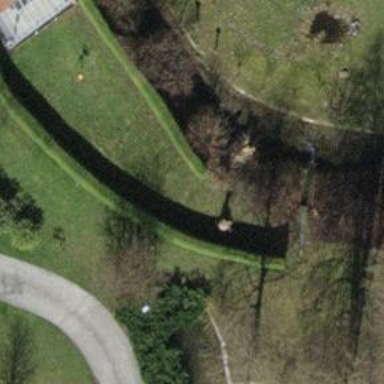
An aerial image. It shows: Evergreen hedge barrier consisting of broadleaved leaves.